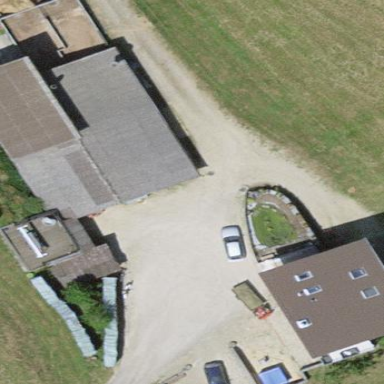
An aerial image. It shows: Farmyard area.